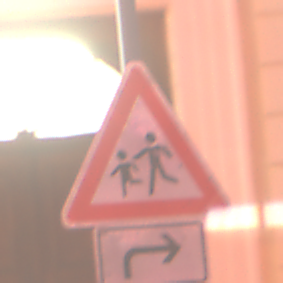
Verkehrszeichen: KinderRechts
Zusatzzeichen unten: RichtungsangabeDurchPfeile5
Umgebung: Outdoor, Urban
Tageszeit: Night
Wetter: Overcast
Licht: Artificial
Jahreszeit: Winter
Kontrast: MediumContrast